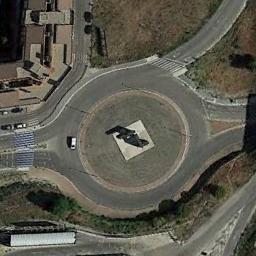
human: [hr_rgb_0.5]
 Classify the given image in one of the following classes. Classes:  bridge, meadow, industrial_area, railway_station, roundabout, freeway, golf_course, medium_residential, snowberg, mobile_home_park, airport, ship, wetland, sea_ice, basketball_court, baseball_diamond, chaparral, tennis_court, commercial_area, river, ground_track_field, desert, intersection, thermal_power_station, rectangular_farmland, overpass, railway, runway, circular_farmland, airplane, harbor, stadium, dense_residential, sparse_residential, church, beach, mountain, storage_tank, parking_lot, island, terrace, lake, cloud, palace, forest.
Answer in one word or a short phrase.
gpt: roundabout